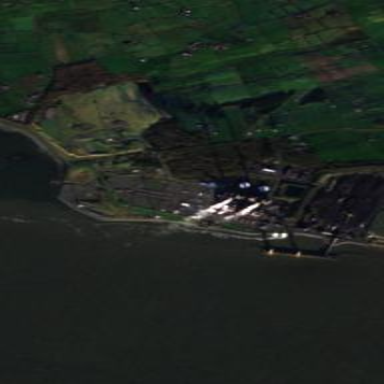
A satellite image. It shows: Coal-powered plant.